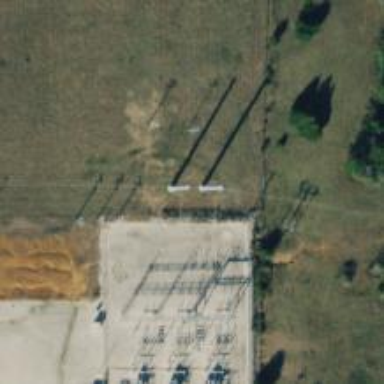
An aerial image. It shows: Power pole.